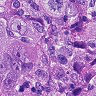
Metastatic tissue present: yes